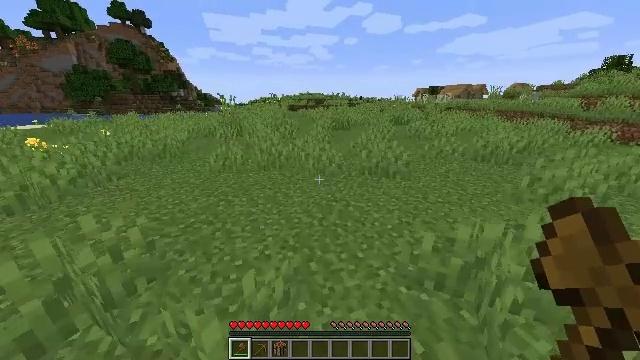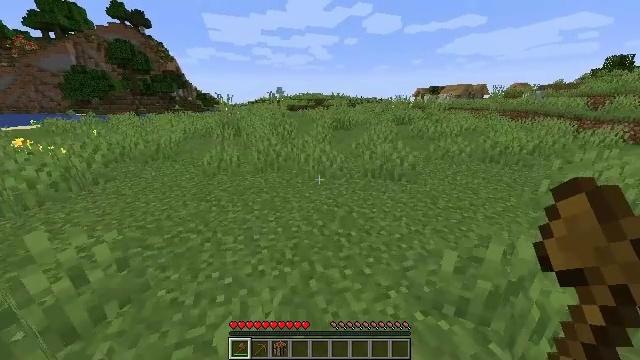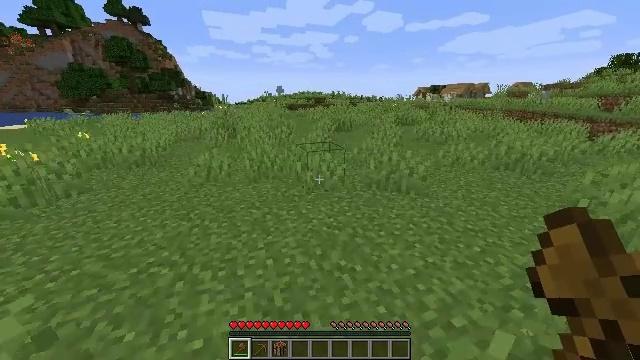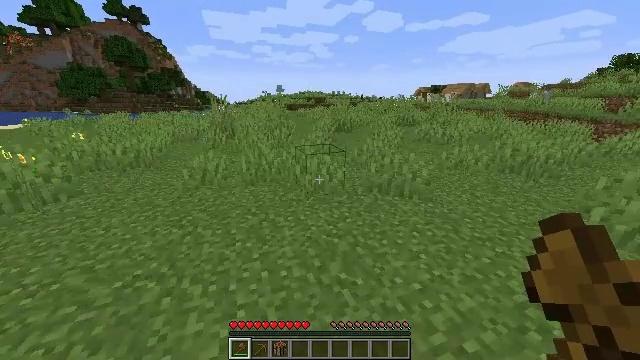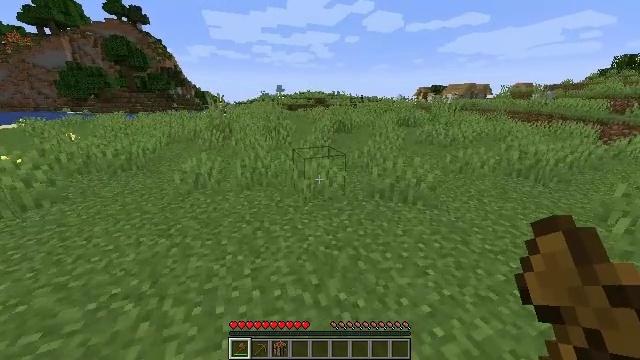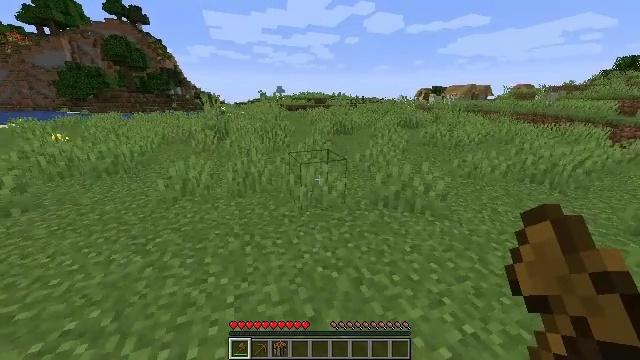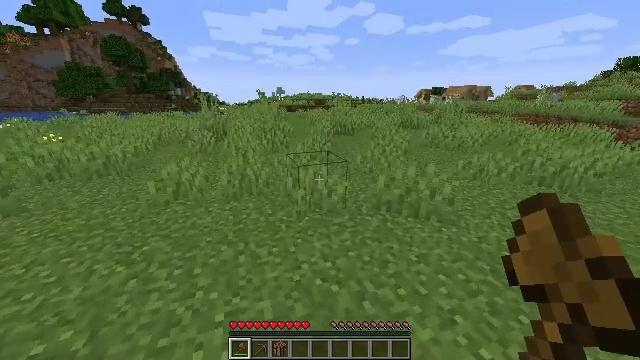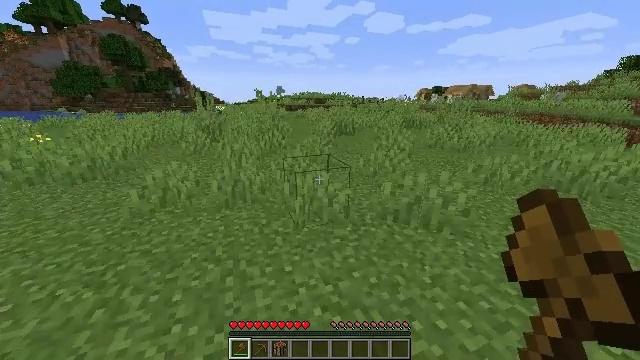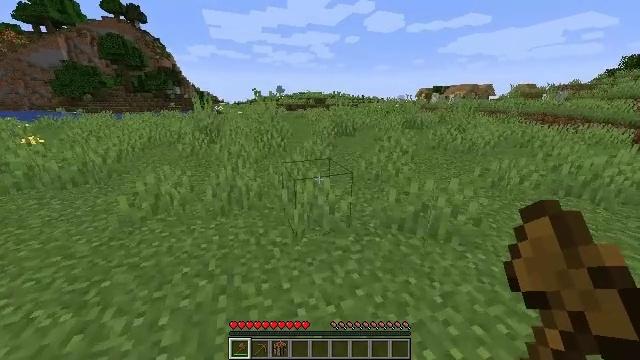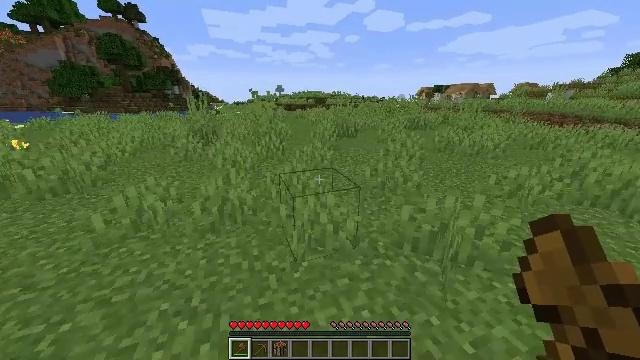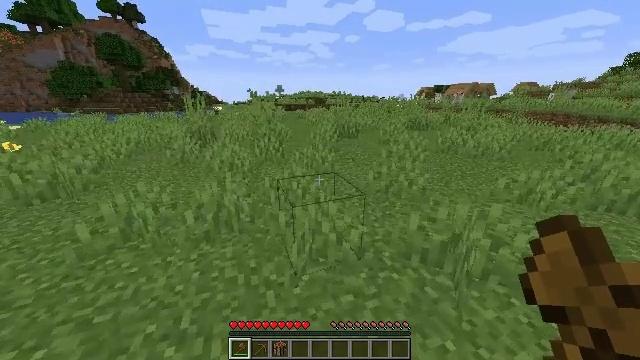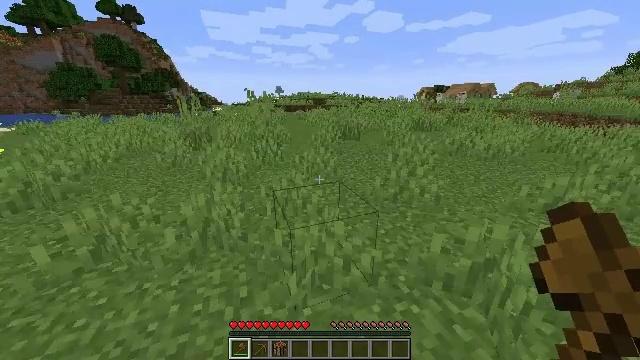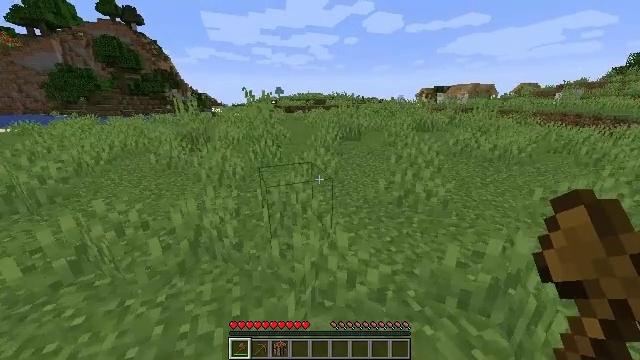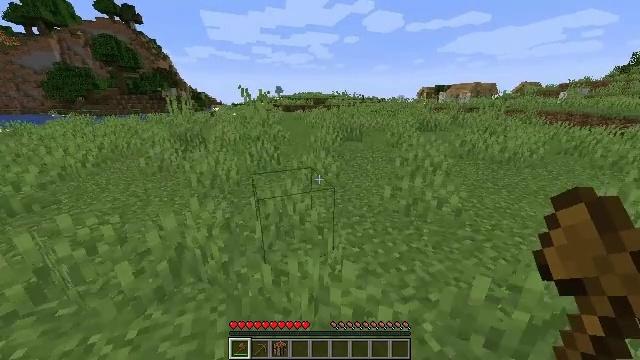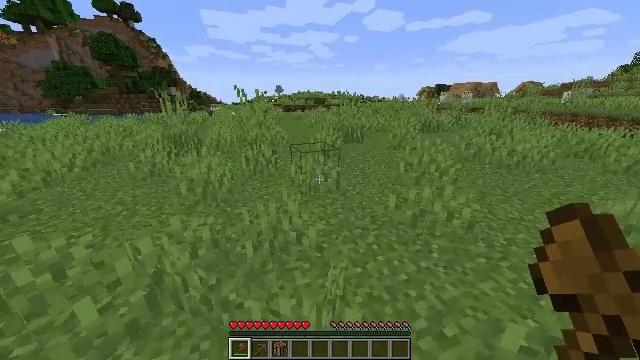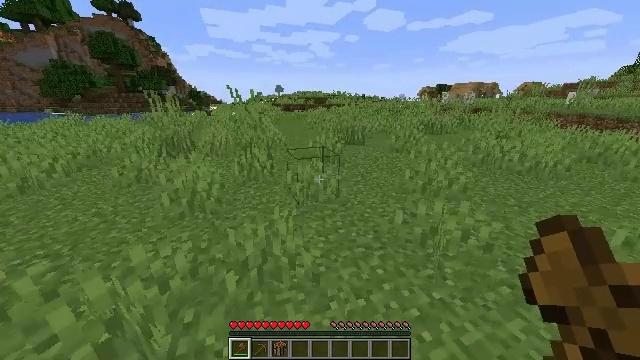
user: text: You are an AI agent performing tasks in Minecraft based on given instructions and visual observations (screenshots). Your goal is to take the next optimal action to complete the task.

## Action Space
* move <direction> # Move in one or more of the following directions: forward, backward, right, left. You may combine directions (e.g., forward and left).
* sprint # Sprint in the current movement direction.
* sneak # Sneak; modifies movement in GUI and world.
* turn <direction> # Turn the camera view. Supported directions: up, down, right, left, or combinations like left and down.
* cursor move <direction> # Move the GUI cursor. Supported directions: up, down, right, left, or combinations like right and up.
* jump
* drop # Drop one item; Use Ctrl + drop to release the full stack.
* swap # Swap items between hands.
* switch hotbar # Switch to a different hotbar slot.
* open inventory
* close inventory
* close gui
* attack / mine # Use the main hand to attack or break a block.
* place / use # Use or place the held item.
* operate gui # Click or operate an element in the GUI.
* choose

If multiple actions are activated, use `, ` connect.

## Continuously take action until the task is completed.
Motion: motion action
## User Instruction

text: Gather sugar cane for crafting.
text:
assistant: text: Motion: move forward
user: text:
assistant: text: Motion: move forward
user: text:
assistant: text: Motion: move forward
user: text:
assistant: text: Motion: move forward
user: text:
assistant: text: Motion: move forward
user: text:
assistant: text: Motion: move forward
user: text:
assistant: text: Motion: move forward
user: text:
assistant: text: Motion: move forward
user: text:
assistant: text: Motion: move forward
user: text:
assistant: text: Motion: move forward
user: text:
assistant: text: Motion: move forward
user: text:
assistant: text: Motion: move forward
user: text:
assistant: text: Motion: move forward
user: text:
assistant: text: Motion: move forward
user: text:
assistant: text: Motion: move forward
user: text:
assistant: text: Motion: move forward
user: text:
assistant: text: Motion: move forward
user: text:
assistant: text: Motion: move forward
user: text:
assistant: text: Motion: move forward
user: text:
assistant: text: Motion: move forward
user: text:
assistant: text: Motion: move forward
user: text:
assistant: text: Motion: move forward
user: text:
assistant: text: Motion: move forward
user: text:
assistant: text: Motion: move forward
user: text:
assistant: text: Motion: no_op
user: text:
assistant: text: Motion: no_op
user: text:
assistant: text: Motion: move forward
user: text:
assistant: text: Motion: move forward
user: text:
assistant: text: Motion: move forward
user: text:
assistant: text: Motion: move forward